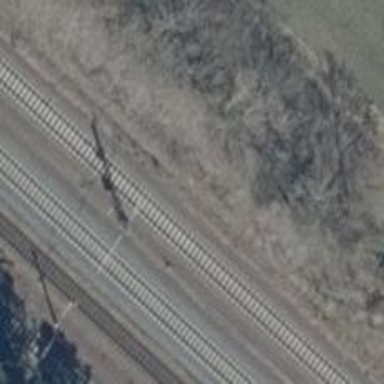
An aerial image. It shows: Electrified rail siding with contact line.